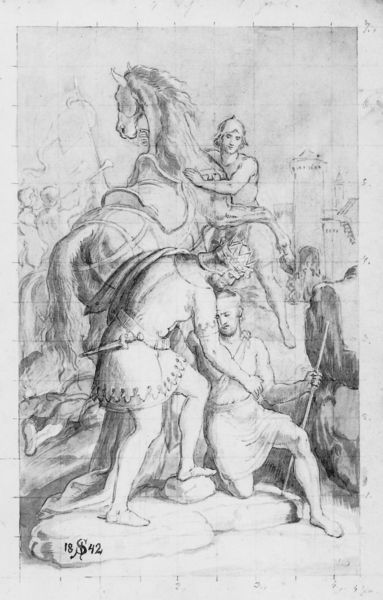
Titel: Kaiser Friedrich Barbarossa trägt nach der Übergabe von Crema einen kranken Feind aus dem Weg
Künstler: Julius Schnorr von Carolsfeld
Institution: München, Staatliche Graphische Sammlung
Schlagwörter: felsen, mann, menschen, stadt, grau, männer, skizze, zeichnung, gürtel, stein, signatur, felder, krone, pferd, pferde, reiter, stock, turm, mähne, sattel, schweif, papier, stab, fahne, datierung, grafik, schlacht, könig, soldaten, tor, festung, schwert, soldat, verletzt, bleistift, helm, entwurf, ritter, hilfe, dolch, krieger, sturz, verwundet, verwundeter, zeichung, graphit, trompete, verletzter, ch, 1842, speer römer tod, gpürtel